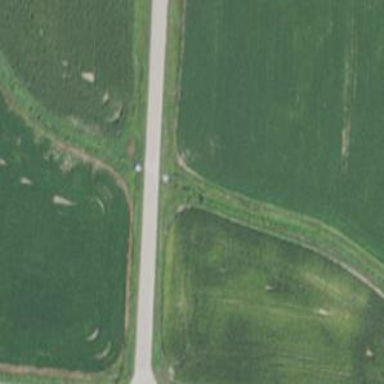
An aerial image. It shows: Culvert tunnel.